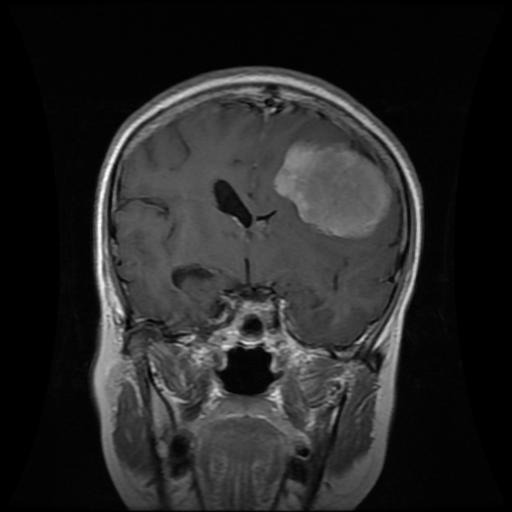
Label: meningioma